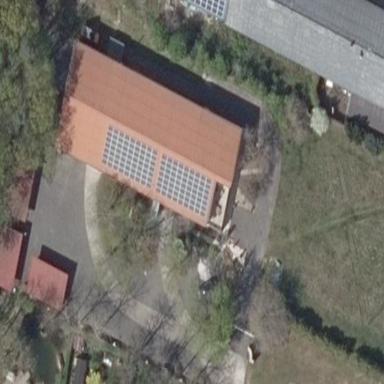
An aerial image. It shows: Solar photovoltaic panel generator placed on the roof.